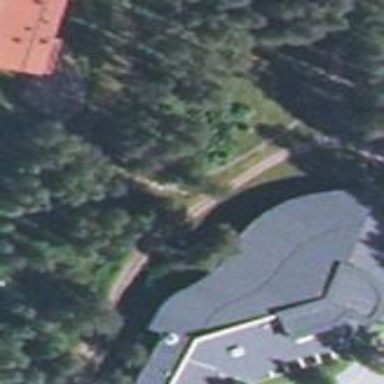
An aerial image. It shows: Library building.